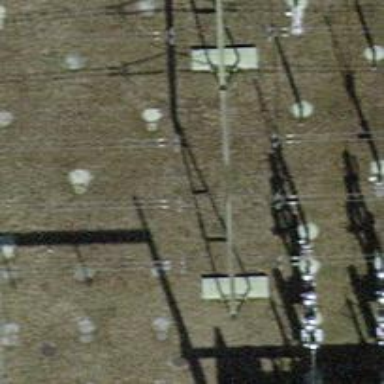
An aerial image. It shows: Insulator used in power systems.